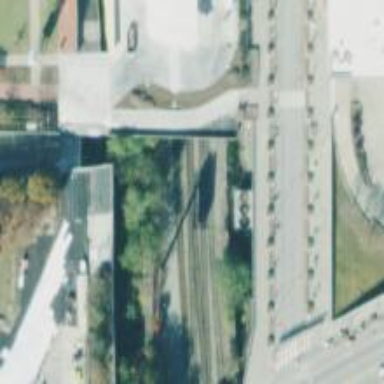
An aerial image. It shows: Railway track.